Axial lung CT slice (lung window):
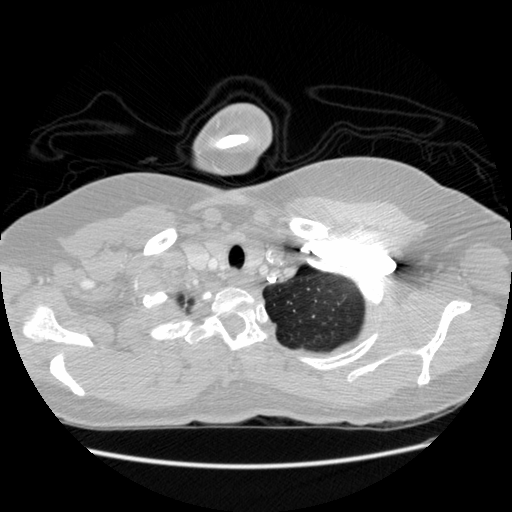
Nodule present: no